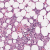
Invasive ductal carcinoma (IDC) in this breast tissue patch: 1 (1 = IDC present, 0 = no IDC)